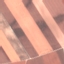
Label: AnnualCrop